Question: I'm attempting to create dynamic interface that essentially creates a grid of a growing number of panels that look similar to the picture below. I've got some rough code to achieve that. I have an issue in regards to handling events for the JButtons that i've added to an ArrayList. I'm aware that creating inner class event handlers is best practise, how would I handle events for a scaling number of buttons that are stored in an ArrayList?
Currently i've resulted to getting the objects source to achieve this.

Global Variables:
'''
ArrayList<JButton> buttons = new ArrayList<JButton>();
'''
Adding buttons to the panel:
'''
for (int i = 0; i < 2; i ++) {
int xTotal = 150;
if (i == 0) {
xTotal = 132;
}
else {
xTotal = 308;
}
xTotal = xTotal + xTotal;
JButton currentButton = new JButton("+");
currentButton.setBounds(xTotal , 375, 45, 25);
currentButton.setFont(currentButton.getFont().deriveFont(14f));
currentButton.addActionListener(new AddHandler());
buttons.add(currentButton);
panel.add(currentButton);
}
'''
Event handler:
'''
class AddHandler implements ActionListener {
public void actionPerformed(ActionEvent event) {
Object source = event.getSource();
if (source == buttons.get(0)) {
System.out.println("hello");
}
else {
System.out.println("it worked");
}
}
}
'''
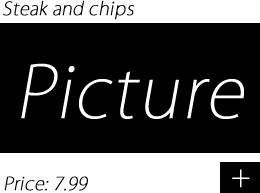
Answer: It looks to me like you're creating more than just a collection of 'JButtons'. Instead you appear to be wanting to create (and correct me if I'm wrong), a collection of images/text with 'JButton'. This suggests that you want to create a class that encapsulates (?) menu item, that holds a JLabel for the image, a 'JLabel' perhaps for the text, perhaps other components, and a 'JButton' that the user can press to select the menu item. This component would be a JPanel that (important here) uses layout managers to intelligently arrange all of its constituent components. I would recommend not using 'ActionListeners' but rather create a separate stand along class that extends 'AbstractAction', that you can use to set each 'JButton''s 'Action', either via the 'JButton''s constructor or via its 'setAction(...)' method. Then you could place a collection of these JPanels in a master 'JPanel' that uses perhaps a 'GridLayout', and have it held in a 'JScrollPane'.
The details of my suggestions and the code would of course depend on the details of your GUI and your current code.
Other "side" recommendations:
- 'null''setBounds(...)'-